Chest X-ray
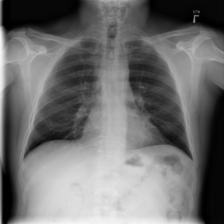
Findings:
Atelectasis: negative
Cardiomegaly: negative
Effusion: negative
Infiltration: negative
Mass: negative
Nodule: negative
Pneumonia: negative
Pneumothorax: negative
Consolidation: negative
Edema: negative
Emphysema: negative
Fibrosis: negative
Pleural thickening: negative
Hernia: negative